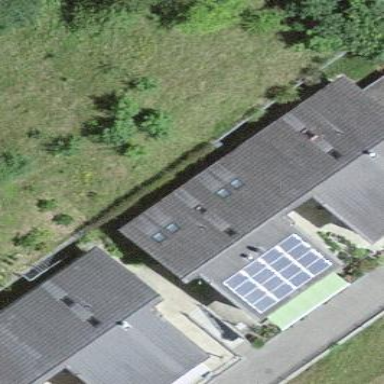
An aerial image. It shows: Residential building.